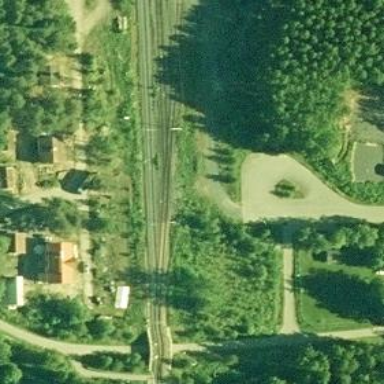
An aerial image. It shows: Railway with continuous electrified contact line.